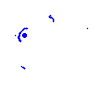
Particle: pion